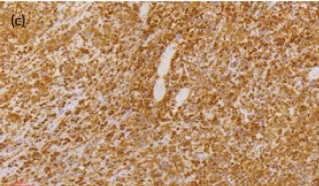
Photomicrographs of the immunohistochemical stains (CK AE1/3, CD 30, vimentin), and histochemical stains (reticulin) of the tumour cells. (c): Immunohistochemical staining (x40 magnification) shows reactivity for vimentin.
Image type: pathology (immunostaining)